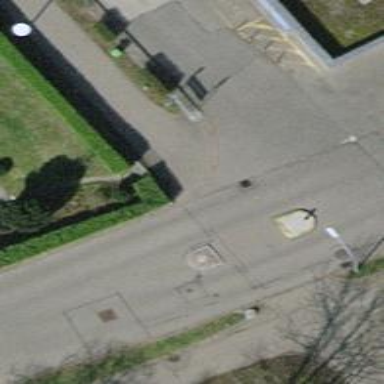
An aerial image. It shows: Residential road with separate asphalt sidewalk.